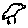
Label: bird